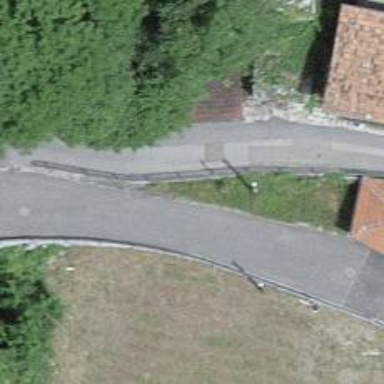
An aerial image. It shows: Retaining wall.